Field crop: tomato
Growth stage: 1
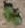
Species: solanum